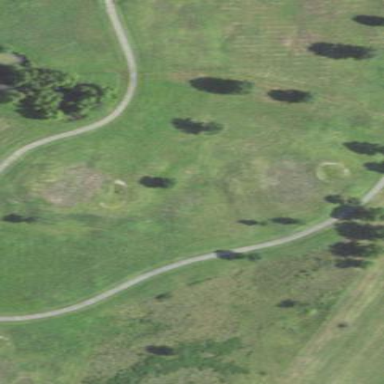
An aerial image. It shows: Rough area in golf course.